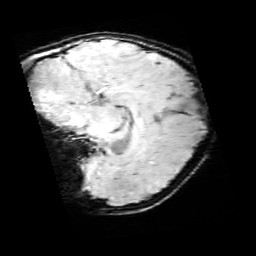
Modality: SWI
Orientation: sagittal
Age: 10
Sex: female
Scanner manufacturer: siemens
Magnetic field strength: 3 T
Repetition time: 0.027 s
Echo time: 0.02 s